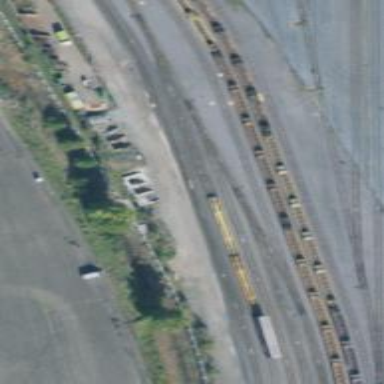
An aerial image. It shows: Railway yard used for servicing trains.